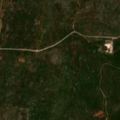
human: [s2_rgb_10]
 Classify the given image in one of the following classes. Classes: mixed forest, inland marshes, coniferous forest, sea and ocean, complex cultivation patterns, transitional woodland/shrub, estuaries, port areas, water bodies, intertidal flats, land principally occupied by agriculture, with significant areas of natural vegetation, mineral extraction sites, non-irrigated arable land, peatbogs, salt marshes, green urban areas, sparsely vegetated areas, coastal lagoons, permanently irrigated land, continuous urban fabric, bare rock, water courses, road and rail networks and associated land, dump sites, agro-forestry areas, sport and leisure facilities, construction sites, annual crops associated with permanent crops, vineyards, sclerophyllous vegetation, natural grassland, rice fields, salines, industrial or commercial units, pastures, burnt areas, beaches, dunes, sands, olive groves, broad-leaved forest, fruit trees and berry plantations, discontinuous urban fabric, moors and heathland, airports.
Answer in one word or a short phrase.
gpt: sclerophyllous vegetation